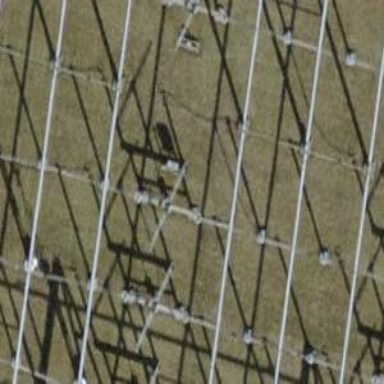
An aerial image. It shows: Power line carrying busbar.